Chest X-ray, PA view. Patient: 69 years old, sex M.
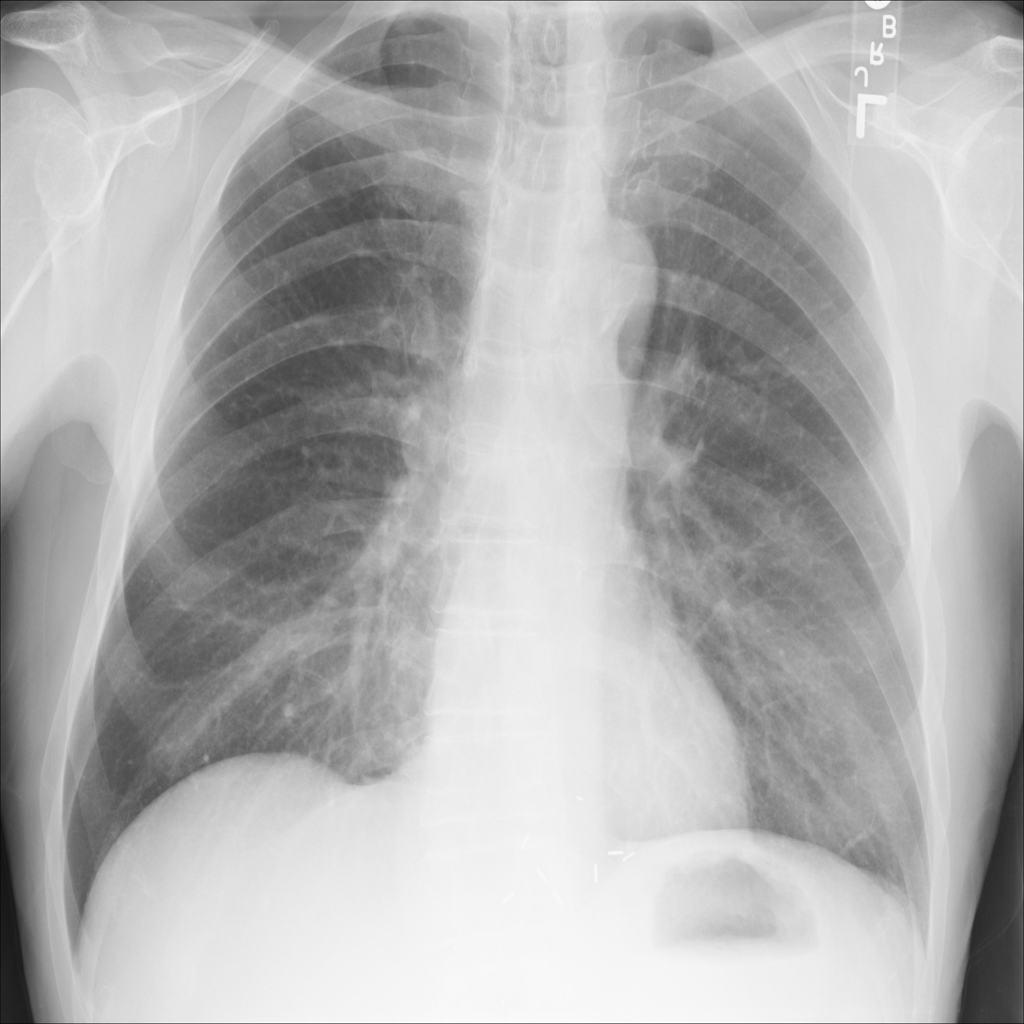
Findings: No Finding